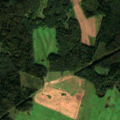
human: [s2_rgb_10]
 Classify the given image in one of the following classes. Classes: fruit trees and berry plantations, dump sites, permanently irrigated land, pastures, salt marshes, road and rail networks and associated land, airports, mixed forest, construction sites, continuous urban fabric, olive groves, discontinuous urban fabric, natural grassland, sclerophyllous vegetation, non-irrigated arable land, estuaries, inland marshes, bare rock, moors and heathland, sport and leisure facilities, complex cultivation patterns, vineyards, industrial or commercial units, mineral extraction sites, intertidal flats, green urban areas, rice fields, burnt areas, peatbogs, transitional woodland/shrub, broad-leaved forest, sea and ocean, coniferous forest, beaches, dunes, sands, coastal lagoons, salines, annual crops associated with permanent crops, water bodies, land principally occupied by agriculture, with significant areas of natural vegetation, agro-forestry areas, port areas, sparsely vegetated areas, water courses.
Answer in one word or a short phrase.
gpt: non-irrigated arable land, pastures, broad-leaved forest, mixed forest, transitional woodland/shrub